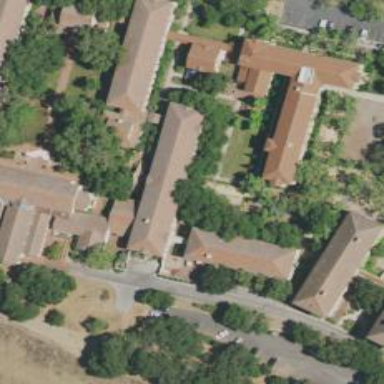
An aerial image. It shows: Dormitory building.